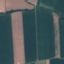
Land use / land cover class: AnnualCrop